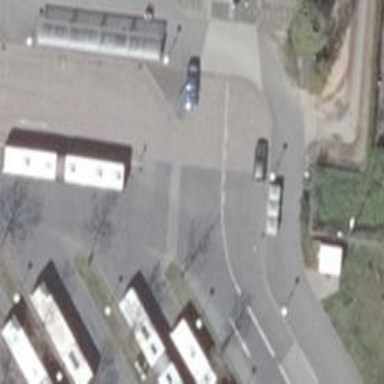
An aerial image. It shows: Bump for traffic calming.